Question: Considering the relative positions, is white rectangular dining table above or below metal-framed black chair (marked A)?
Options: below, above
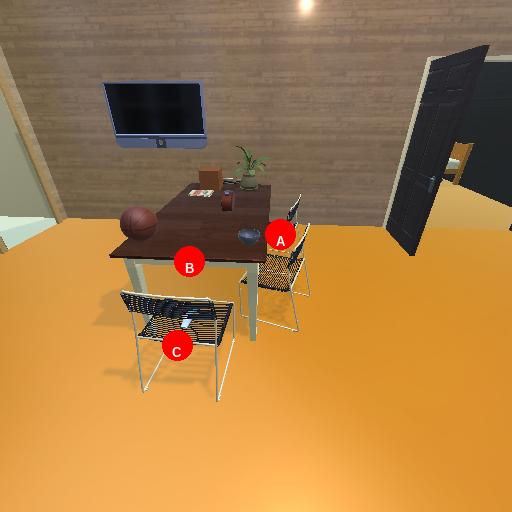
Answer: below